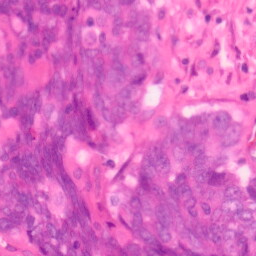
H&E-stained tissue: Colon